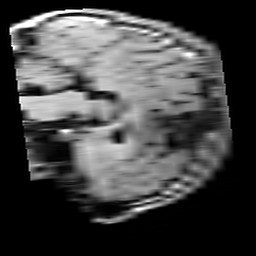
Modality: T1w
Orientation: sagittal
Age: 27
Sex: male
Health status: healthy
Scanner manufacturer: siemens
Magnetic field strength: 3 T
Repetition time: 4.1 s
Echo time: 0.0085 s